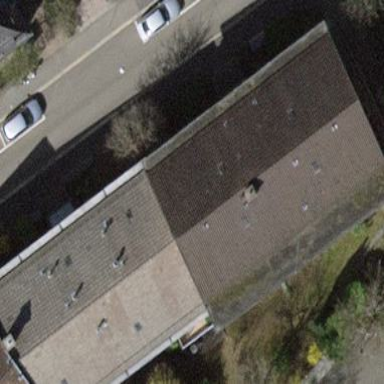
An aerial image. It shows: Building with hipped roof shape.